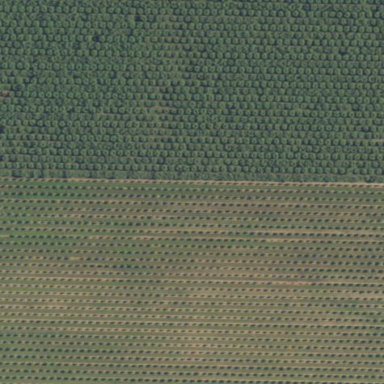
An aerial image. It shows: Almond orchard with rows of almond trees.